Question: The raw data (.txt) file has 65926 elements, each containing a 142 character string.
Here's the <URL> to the raw data file.
The task is to divide that 142 character string into 37 smaller strings (each substring being a separate character variable), each one beginning sequentially at following positions:
1,4,9,11,14,15,16,19,21,24,26,27,28,32,33,34,36,38,43,45,46,47,48,52,56,60,66,72,75,76,77,78,79,80,127,130,133
The final output must be a 65926 x 37 dataframe. Here's a snapshot of the output dataframe:

Here's the code I'm using:
'''
x <- readLines("R71252L01.TXT")
a <- c(1,4,9,11,14,15,16,19,21,24,26,27,28,32,33,34,36,38,43,45,46,47,48,52,56,60,66,72,75,76,77,78,79,80,127,130,133)
z <- data.frame(matrix(nrow = length(x), ncol = length(a)), stringsAsFactors = FALSE)
for (i in 1:length(x) ) {
z[i,] <- (list(
(c(substr(x[i], 1, 3),substr(x[i], 4, 8),substr(x[i], 9, 10),
substr(x[i], 11, 13),substr(x[i], 14, 14),substr(x[i], 15, 15),
substr(x[i], 16, 18),substr(x[i], 19, 20),substr(x[i], 21, 23),
substr(x[i], 24, 25),substr(x[i], 26, 26),substr(x[i], 27, 27),
substr(x[i], 28, 31),substr(x[i], 32, 32),substr(x[i], 33, 33),
substr(x[i], 34, 35),substr(x[i], 36, 37),substr(x[i], 38, 42),
substr(x[i], 43, 44),substr(x[i], 45, 45),substr(x[i], 46, 46),
substr(x[i], 47, 47),substr(x[i], 48, 51),substr(x[i], 52, 55),
substr(x[i], 56, 56),substr(x[i], 60, 65),substr(x[i], 66, 71),
substr(x[i], 72, 74),substr(x[i], 75, 75),substr(x[i], 76, 76),
substr(x[i], 77, 77),substr(x[i], 78, 78),substr(x[i], 79, 79),
substr(x[i], 80, 126),substr(x[i], 127, 129),substr(x[i], 130, 132),
substr(x[i], 133, 142)
) )
) )
i <- i+1
}
'''
The code works but there are two issues:
1. The start and stop indices for substr() have to be manually typed out. Any way to utilize the vector a instead of all that manual labour?
2. The code takes over 30 minutes to execute. Checking time: > system.time(source('Hitesh_Script.R'))
user system elapsed
4452.464 9.<PHONE>.018
Can this be done faster?
I have to perform this task for several raw data files, each with a different vector 'a'. Hence any other suggestions for efficiency will also be appreciated. Thanks a ton!
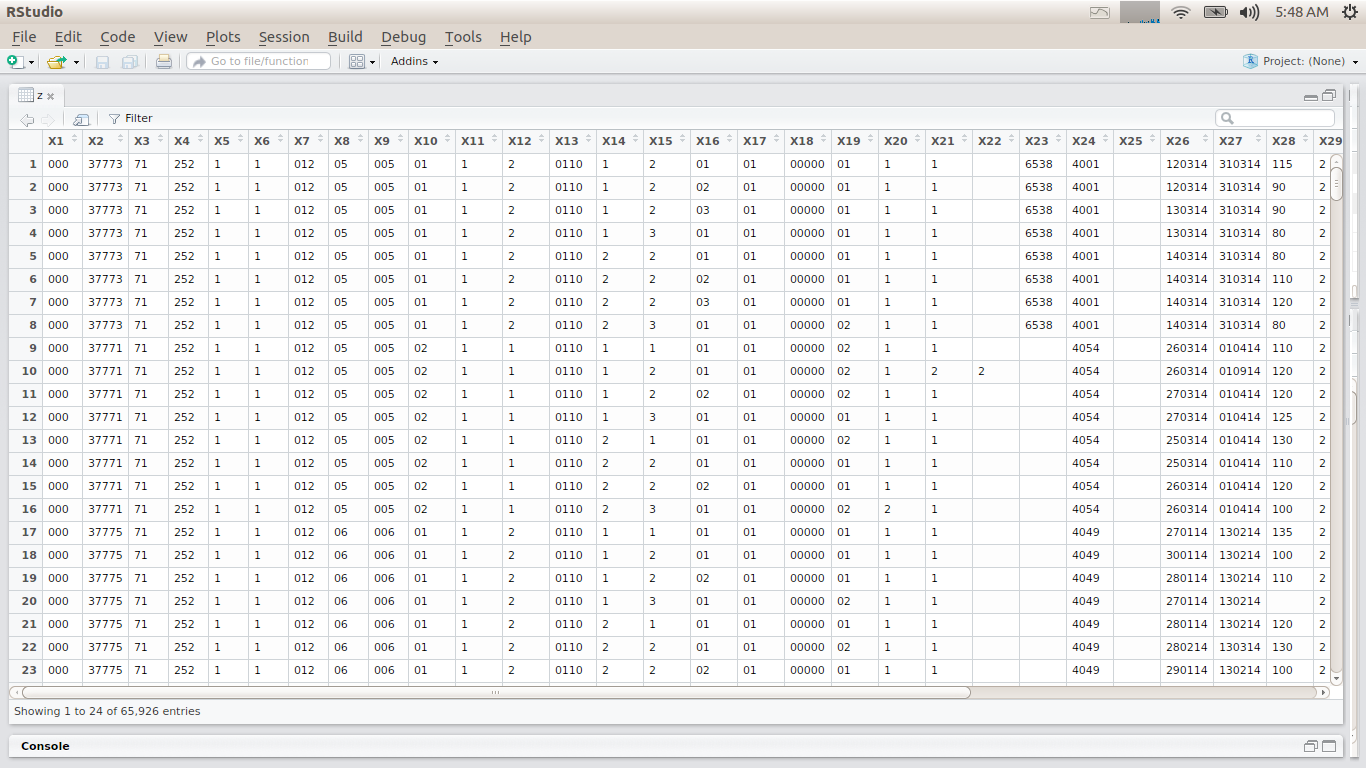
Answer: I just simulated a scratch data and shared a simple code
'''
a <- c(1,4,9,11,14,15,16,19,21,24,26,27,28,32,33,34,36,38,43,45,46,47,48,52,
56,60,66,72,75,76,77,78,79,80,127,130,133)
df = data.frame(
x = c("uiagdsjgcjkh bijacydgasxdhsfkajdh,cnfwkeyrg,urnyhvguirwljbhgkjgjgdkgkdgkgdkgdkgdkgdkgdkgdkgdkdgkdgkdgkdgkjdgkdwjbiuayeiuy ke,ynh lgdiyl",
"kjhfkjsdlfkojjhgckjasnhjhckjsybsanhdsabtgchbtsjahasijhcndkuysefiuwyhsnidxjnkausetfba jwf,mycaiusftbbawubbctejdgkjdghjgdduiacwyftacbm"))
'''
---
'''
# > df
# x
# 1 uiagdsjgcjkh bijacydgasxdhsfkajdh,cnfwkeyrg,urnyhvguirwljbhgkjgjgdkgkdgkgdkgdkgdkgdkgdkgdkgdkdgkdgkdgkdgkjdgkdwjbiuayeiuy ke,ynh lgdiyl
# 2 kjhfkjsdlfkojjhgckjasnhjhckjsybsanhdsabtgchbtsjahasijhcndkuysefiuwyhsnidxjnkausetfba jwf,mycaiusftbbawubbctejdgkjdghjgdduiacwyftacbm
'''
---
'''
df1 <- data.frame(lapply(df, function(x) lapply(seq_along(a), function(i){
if (i==length(a))
substr(x,a[i],nchar(as.character(x)))
else
substr(x,a[i],a[i+1]-1)}
)))
colnames(df1)=paste0("x",1:dim(df1)[2])
df1
# x1 x2 x3 x4 x5 x6 x7 x8 x9 x10 x11 x12 x13 x14 x15 x16 x17 x18 x19 x20 x21
# 1 uia gdsjg cj kh b i jac yd gas xd h s fkaj d h ,c nf wkeyr g, u r
# 2 kjh fkjsd lf koj j h gck ja snh jh c k jsyb s a nh ds abtgc hb t s
# x22 x23 x24 x25 x26 x27 x28 x29 x30 x31 x32 x33
# 1 n yhvg uirw ljbh gkjgjg dkgkdg kgd k g d k g
# 2 j ahas ijhc ndku ysefiu wyhsni dxj n k a u s
# x34 x35 x36 x37
# 1 dkgdkgdkgdkgdkdgkdgkdgkdgkjdgkdwjbiuayeiuy ke,y nh lgd iyl
# 2 etfba jwf,mycaiusftbbawubbctejdgkjdghjgdduiacwy fta cbm
'''